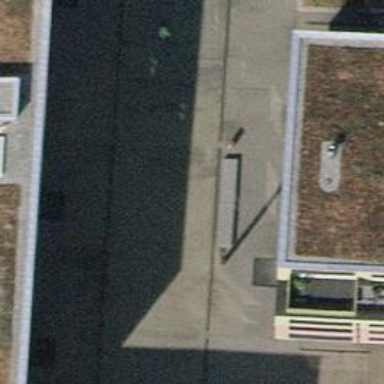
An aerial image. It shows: Concrete bench.